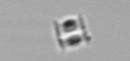
Label: Bacillariophyceae_morphotype1